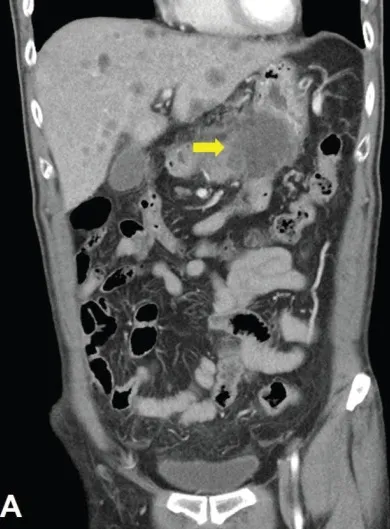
CT scan of the abdomen, coronal view. A. June 8, 2019. Yellow arrow: the huge gastric tumour.
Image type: radiology (ct)